Question: Consider the view hierarchy in the figure below:

'OverlayView' is simply a control view that has some custom controls on it. It also has multiple tap/swipe gesture recognizers. The 'ScrollView' is the scroll view that needs to be scrolled based on the interactions with 'OverlayView'. The 'OverlayView' has the same frame as that of the 'ScrollView'.
I need a way to add some kind of swipe/pan gesture setup configured for the 'OverlayView' such that I can scroll the underlying 'ScrollView' as if I am interacting with it.
There seems to be two different approaches:
1. Recognize the gesture on the OverlayView and pass it to ScrollView. But I am unsure what gestures to use and how to make ScrollView interact with them.
2. Ignore all the touches on the OverlayView unless they are on the controls. Pass these touches to the underlying ScrollView. This seems like the easier approach; but I am not sure how to proceed with this either.
Does anybody have any kind of sample code for some project or a similar exercise they worked on before? If not, any pointers whatsoever?
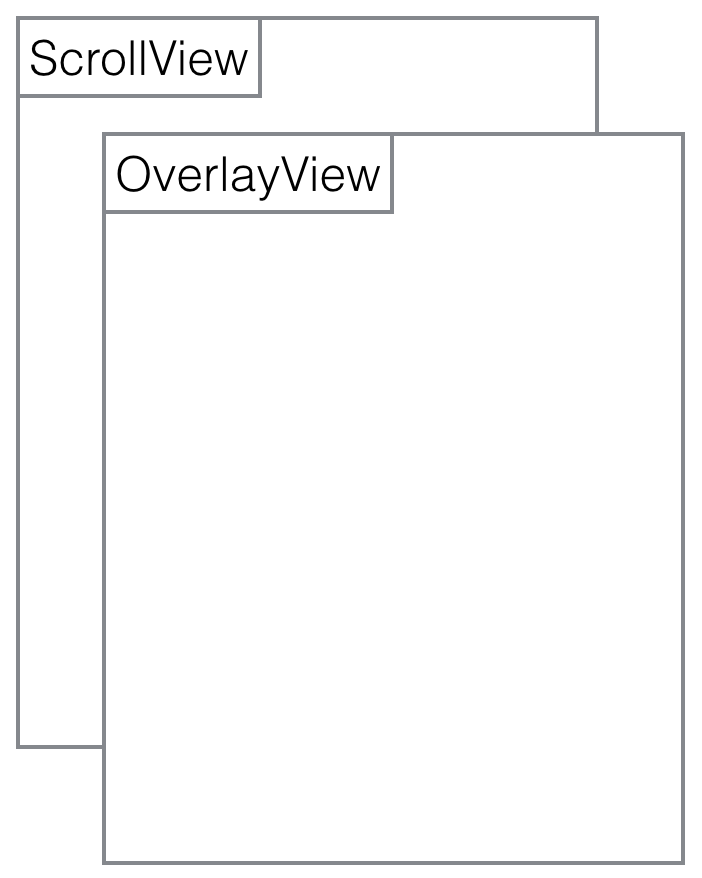
Answer: Option 2 is what I was going to recommend. There is a method you can override called 'hitTest:withEvent:' on 'UIView'.
You return a view from it. So if the touch needs to go through to the scroll view then return the scroll view. Else return self.